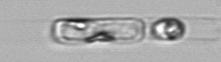
Label: Guinardia_delicatula_TAG_internal_parasite